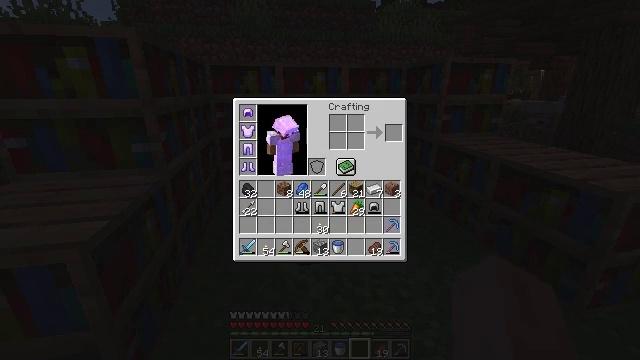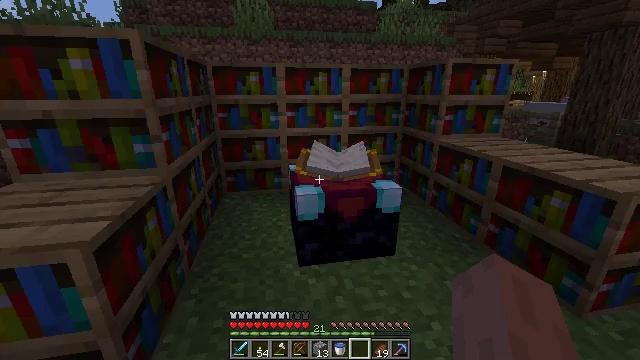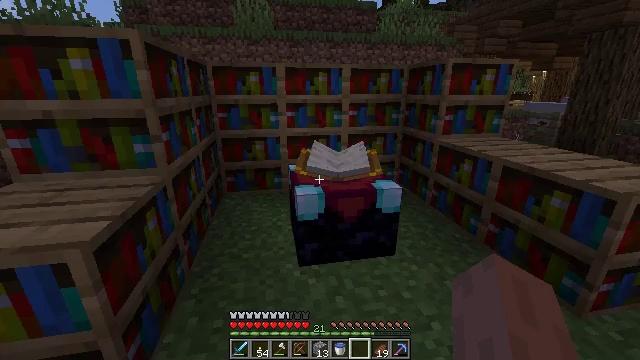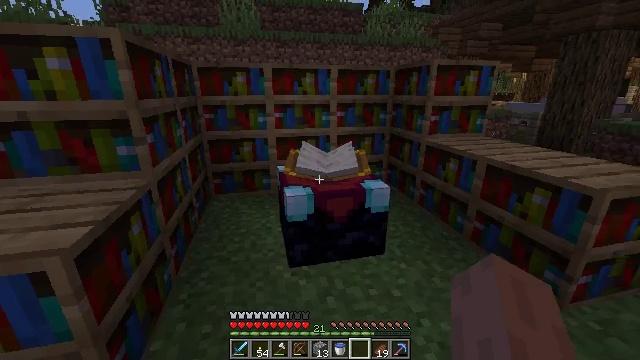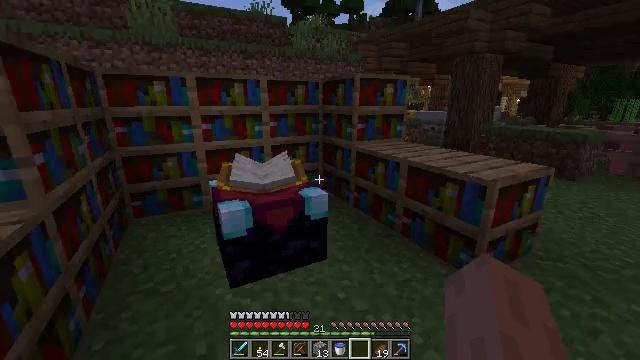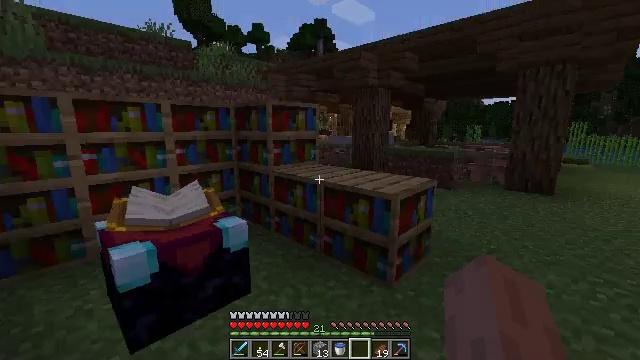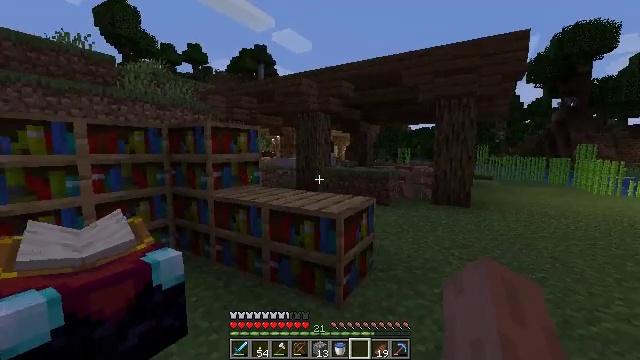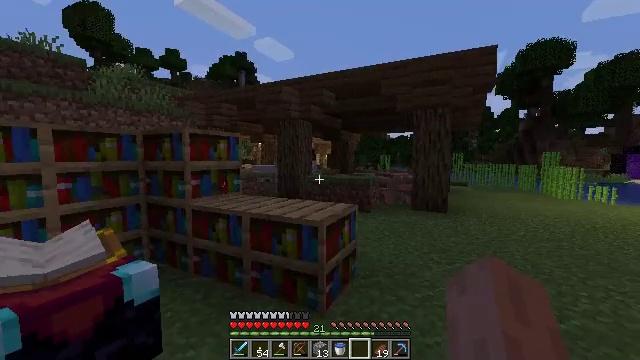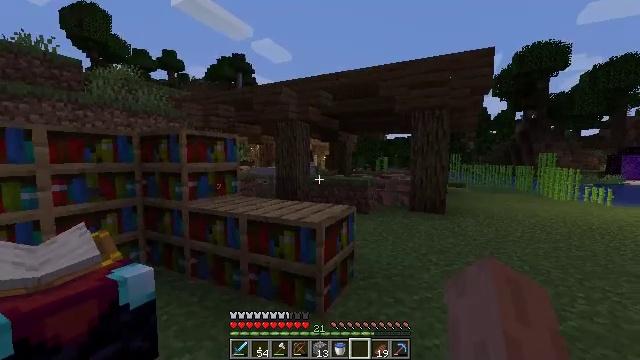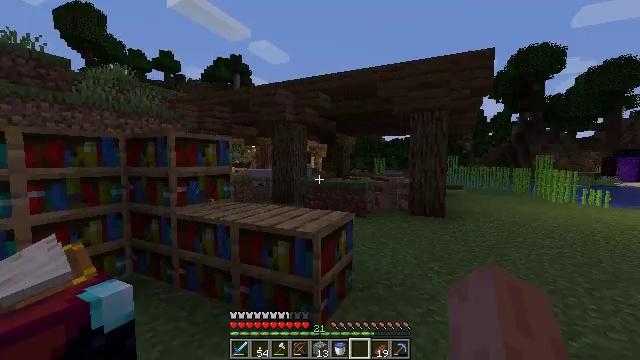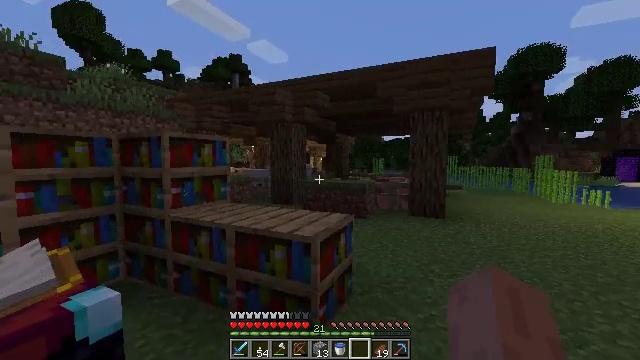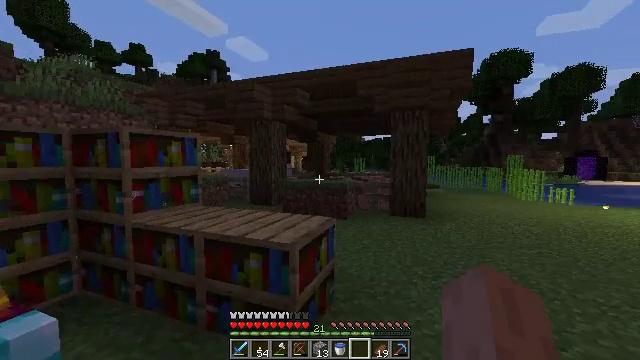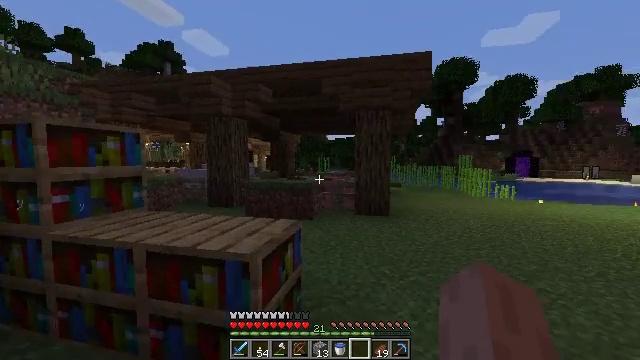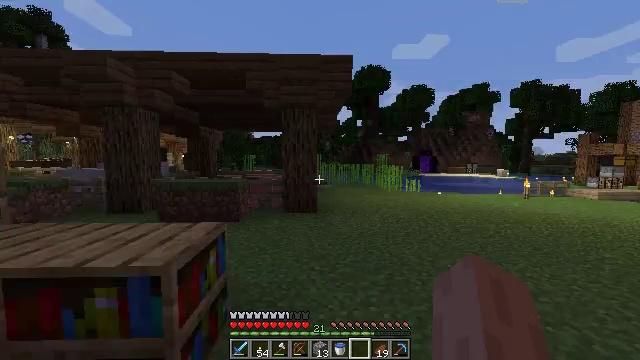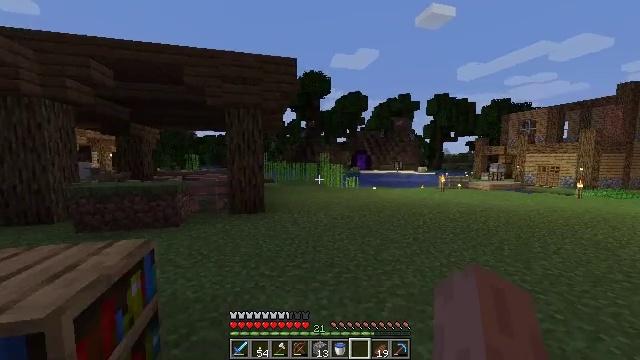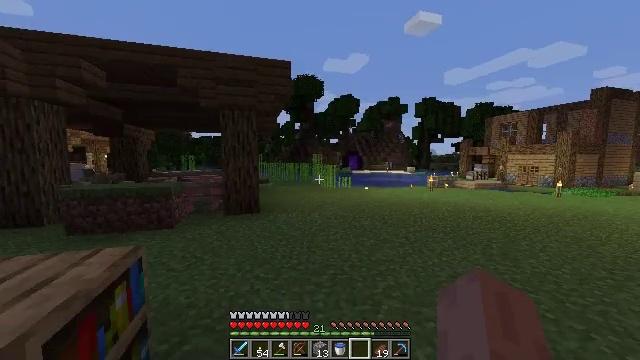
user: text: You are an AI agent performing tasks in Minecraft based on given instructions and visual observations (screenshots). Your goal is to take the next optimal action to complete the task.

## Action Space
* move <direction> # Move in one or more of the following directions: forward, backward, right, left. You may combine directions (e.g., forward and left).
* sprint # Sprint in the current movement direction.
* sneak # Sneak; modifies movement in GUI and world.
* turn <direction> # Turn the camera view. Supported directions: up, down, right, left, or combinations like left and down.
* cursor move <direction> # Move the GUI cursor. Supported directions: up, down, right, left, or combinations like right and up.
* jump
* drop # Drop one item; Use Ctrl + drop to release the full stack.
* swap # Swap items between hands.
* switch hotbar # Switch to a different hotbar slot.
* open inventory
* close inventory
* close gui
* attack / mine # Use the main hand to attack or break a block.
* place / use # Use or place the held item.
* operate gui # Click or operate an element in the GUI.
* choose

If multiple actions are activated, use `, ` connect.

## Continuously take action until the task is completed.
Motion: motion action
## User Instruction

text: Remove iron leggings from the inventory.
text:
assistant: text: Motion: close inventory
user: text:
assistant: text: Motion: close inventory
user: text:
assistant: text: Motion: turn right, close inventory
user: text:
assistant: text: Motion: turn right and up, close inventory
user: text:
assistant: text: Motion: turn right and up
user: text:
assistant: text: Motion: turn right and up
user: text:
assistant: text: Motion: turn right and up
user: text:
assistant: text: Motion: move forward
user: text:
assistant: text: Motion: move forward
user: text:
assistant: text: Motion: move forward
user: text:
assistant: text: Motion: move forward, turn right
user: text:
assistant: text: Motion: turn right
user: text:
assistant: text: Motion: move forward, turn right
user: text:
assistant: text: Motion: move forward, turn right
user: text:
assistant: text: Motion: move forward, turn right
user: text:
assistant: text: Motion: move forward
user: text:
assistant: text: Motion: move forward and move right
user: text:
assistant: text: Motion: move forward and move right
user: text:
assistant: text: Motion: move forward and move right
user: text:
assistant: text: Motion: move forward and move right
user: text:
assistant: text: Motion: move forward and move right
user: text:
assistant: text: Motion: move forward and move right
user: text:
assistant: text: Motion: move forward and move right
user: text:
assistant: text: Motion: move forward
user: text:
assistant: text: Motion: move forward
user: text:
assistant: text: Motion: move forward, turn right
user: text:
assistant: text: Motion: move forward, turn right
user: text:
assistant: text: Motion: move forward, turn right
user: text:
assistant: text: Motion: move forward
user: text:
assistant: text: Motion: move forward